Question: Here's my code:
'''
package com.test.testing;
import java.io.File;
import java.util.ArrayList;
import java.util.Date;
import android.app.Fragment;
import android.content.Context;
import android.content.Intent;
import android.content.SharedPreferences;
import android.graphics.Color;
import android.os.Bundle;
import android.os.Environment;
import android.text.Editable;
import android.text.TextWatcher;
import android.text.format.DateFormat;
import android.view.LayoutInflater;
import android.view.View;
import android.view.ViewGroup;
import android.view.inputmethod.InputMethodManager;
import android.widget.AdapterView;
import android.widget.ArrayAdapter;
import android.widget.Button;
import android.widget.EditText;
import android.widget.ListView;
import android.widget.RadioGroup;
import android.widget.RadioGroup.OnCheckedChangeListener;
import android.widget.RelativeLayout;
import android.widget.TextView;
import android.widget.Toast;
public class PreviousTrip extends Fragment {
int i;
String k = "";
@Override
public View onCreateView( LayoutInflater inflater, ViewGroup container, Bundle savedInstanceState ) {
final RelativeLayout mFrame3 = (RelativeLayout) inflater.inflate( R.layout.ptrip, container, false );
File folder = new File(Environment.getExternalStorageDirectory() + "/tc/");
ListView lv;
ArrayList<String> FilesInFolder = GetFiles(folder);
lv = (ListView) mFrame3.findViewById(R.id.lvFiles);
lv.setAdapter(new ArrayAdapter<String>(this,
android.R.layout.ptrip, FilesInFolder));
lv.setOnItemClickListener(new AdapterView.OnItemClickListener() {
public void onItemClick(AdapterView<?> parent, View v, int position, long id) {
// Clicking on items
}
});
/*File[] filelist = folder.listFiles();
String[] theNamesOfFiles = new String[filelist.length];
if (filelist.length > 0) {
for (i = 0; i < theNamesOfFiles.length; i++) {
long lastTime = filelist[i].lastModified();
String dateString = DateFormat.format("MM/dd/yyyy", new Date(lastTime)).toString();
theNamesOfFiles[i] = filelist[i].getName();
k = k + String.valueOf(theNamesOfFiles[i]) + " " + dateString + "
";
}
Toast.makeText(getActivity(), k, Toast.LENGTH_SHORT).show();
}
else {
Toast.makeText(getActivity(), "no files", Toast.LENGTH_SHORT).show();
}*/
return mFrame3;
}
public ArrayList<String> GetFiles(String DirectoryPath) {
ArrayList<String> MyFiles = new ArrayList<String>();
File f = new File(DirectoryPath);
f.mkdirs();
File[] files = f.listFiles();
if (files.length == 0)
return null;
else {
for (int i=0; i<files.length; i++)
MyFiles.add(files[i].getName());
}
return MyFiles;
}
}
'''
My ptrip XML looks like:
'''
<?xml version="1.0" encoding="utf-8"?>
<RelativeLayout xmlns:android="http://schemas.android.com/apk/res/android"
xmlns:tools="http://schemas.android.com/tools"
android:layout_width="match_parent"
android:layout_height="match_parent"
android:paddingBottom="@dimen/activity_vertical_margin"
android:paddingLeft="@dimen/activity_horizontal_margin"
android:paddingRight="@dimen/activity_horizontal_margin"
android:paddingTop="@dimen/activity_vertical_margin"
tools:context=".MainActivity"
android:background="@drawable/bginset3" >
<ListView
android:id="@+id/lvFiles"
android:layout_width="fill_parent"
android:layout_height="wrap_content" >
</ListView>
</RelativeLayout>
'''
I am receiving the following error that I would help to solve:
'ArrayList<String> FilesInFolder = GetFiles(folder);' : 'The method GetFiles(String) in the type PreviousTrip is not applicable for the arguments (File)'
: 'ArrayList<String> FilesInFolder = GetFiles(folder.toString());'
'lv.setAdapter(new ArrayAdapter<String>(this, android.R.layout.ptrip, FilesInFolder));' : 'ptrip cannot be resolved or is not a field'
Along with the above, I am trying to display each item in Card View like the "My Apps" in the Play Store like this:

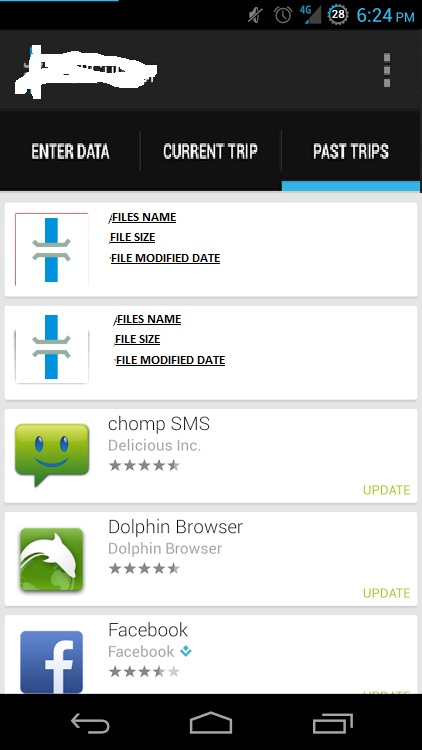
Answer: '''
ArrayList<String> FilesInFolder = GetFiles(folder);
Error: The method GetFiles(String) in the type PreviousTrip is not applicable for the arguments (File)
Fixed: ArrayList<String> FilesInFolder = GetFiles(folder.toString());
'''
I would suggest that you use 'folder.getName()' rather than 'folder.toString()'.
'''
lv.setAdapter(new ArrayAdapter<String>(this, android.R.layout.ptrip, FilesInFolder));
Error: ptrip cannot be resolved or is not a field
'''
First, using 'android.R.layout.some_layout' can only be possible if 'some_layout' is part of android framework.
If 'R.layout.ptrip' is one of your layouts, then you must provide the 'id' of a 'TextView' inside this layout to the constructor. For example, your initialization should look like:
'''
lv.setAdapter(new ArrayAdapter<String>(this, R.layout.ptrip,
R.id.some_textview_inside_layout_ptrip, FilesInFolder));
'''
If you only had a TextView in the layout file 'ptrip', then the following would not have caused an error:
'''
lv.setAdapter(new ArrayAdapter<String>(this, R.layout.ptrip, FilesInFolder));
'''